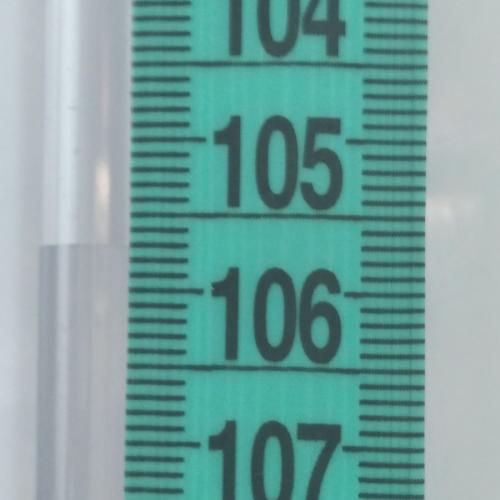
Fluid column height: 105.7 cm